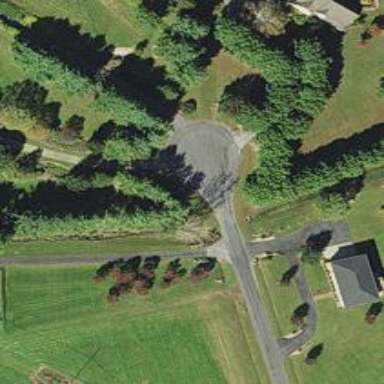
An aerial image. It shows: Turning circle on the road.